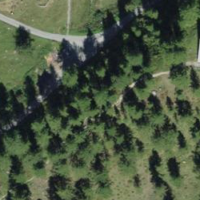
EUNIS habitat code: 23
Species observed at this site:
Saxicola rubetra
Colias palaeno
Eryngium alpinum
Certhia familiaris
Vaccinium vitis-idaea
Fringilla coelebs
Aglais urticae
Aporia crataegi